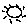
Label: sun